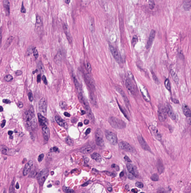
Tumor epithelial tissue: no
Tumor-associated stroma tissue: yes
Normal tissue: no